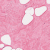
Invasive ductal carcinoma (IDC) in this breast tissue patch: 0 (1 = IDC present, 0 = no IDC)